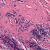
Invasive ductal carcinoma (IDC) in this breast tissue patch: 0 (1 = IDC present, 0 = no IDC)